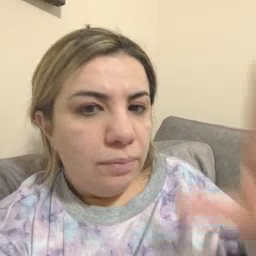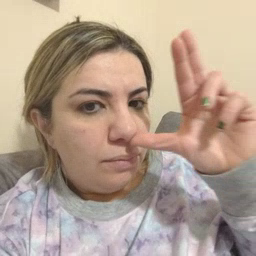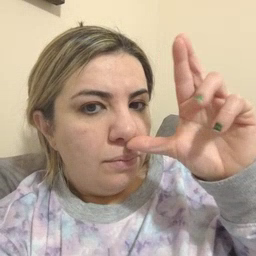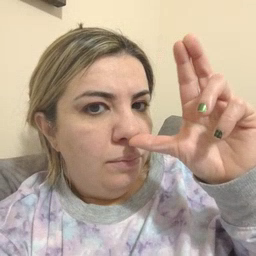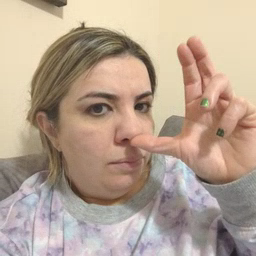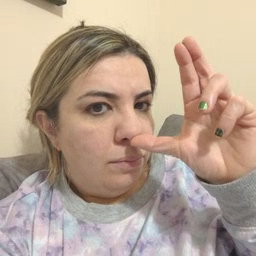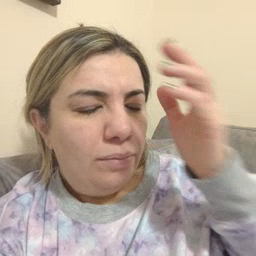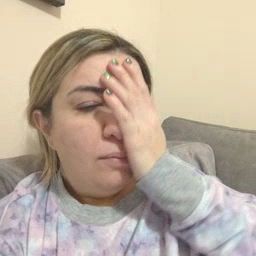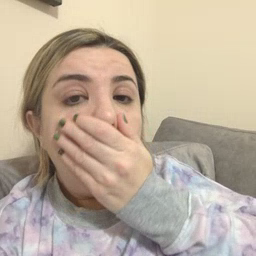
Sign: bug